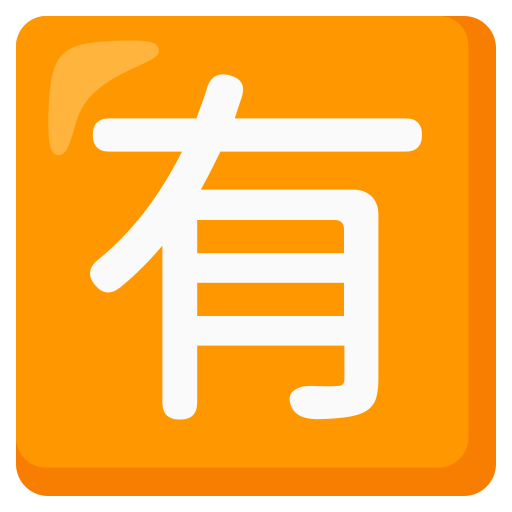
Emoji: 🈶